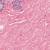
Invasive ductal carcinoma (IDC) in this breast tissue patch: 0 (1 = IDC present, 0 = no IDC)